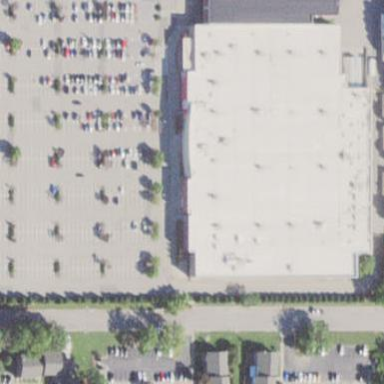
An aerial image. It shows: Department store building.